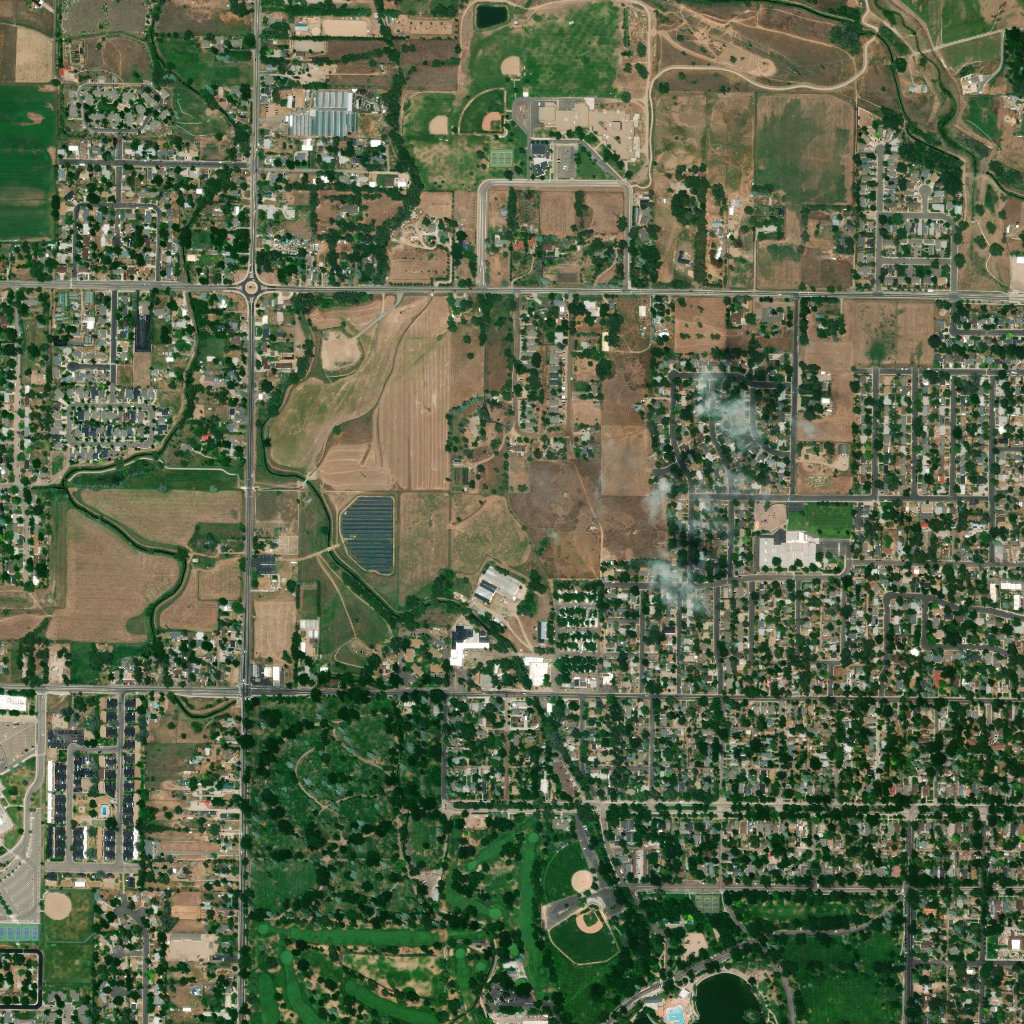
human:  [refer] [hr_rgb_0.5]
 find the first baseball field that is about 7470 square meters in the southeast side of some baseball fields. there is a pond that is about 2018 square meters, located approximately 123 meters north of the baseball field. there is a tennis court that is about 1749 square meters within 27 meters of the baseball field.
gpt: <box>[[44, 8, 49, 13, 0]]</box>

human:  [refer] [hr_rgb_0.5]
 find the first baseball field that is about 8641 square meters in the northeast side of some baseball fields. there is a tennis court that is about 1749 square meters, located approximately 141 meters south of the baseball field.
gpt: <box>[[46, 2, 51, 7, 0]]</box>